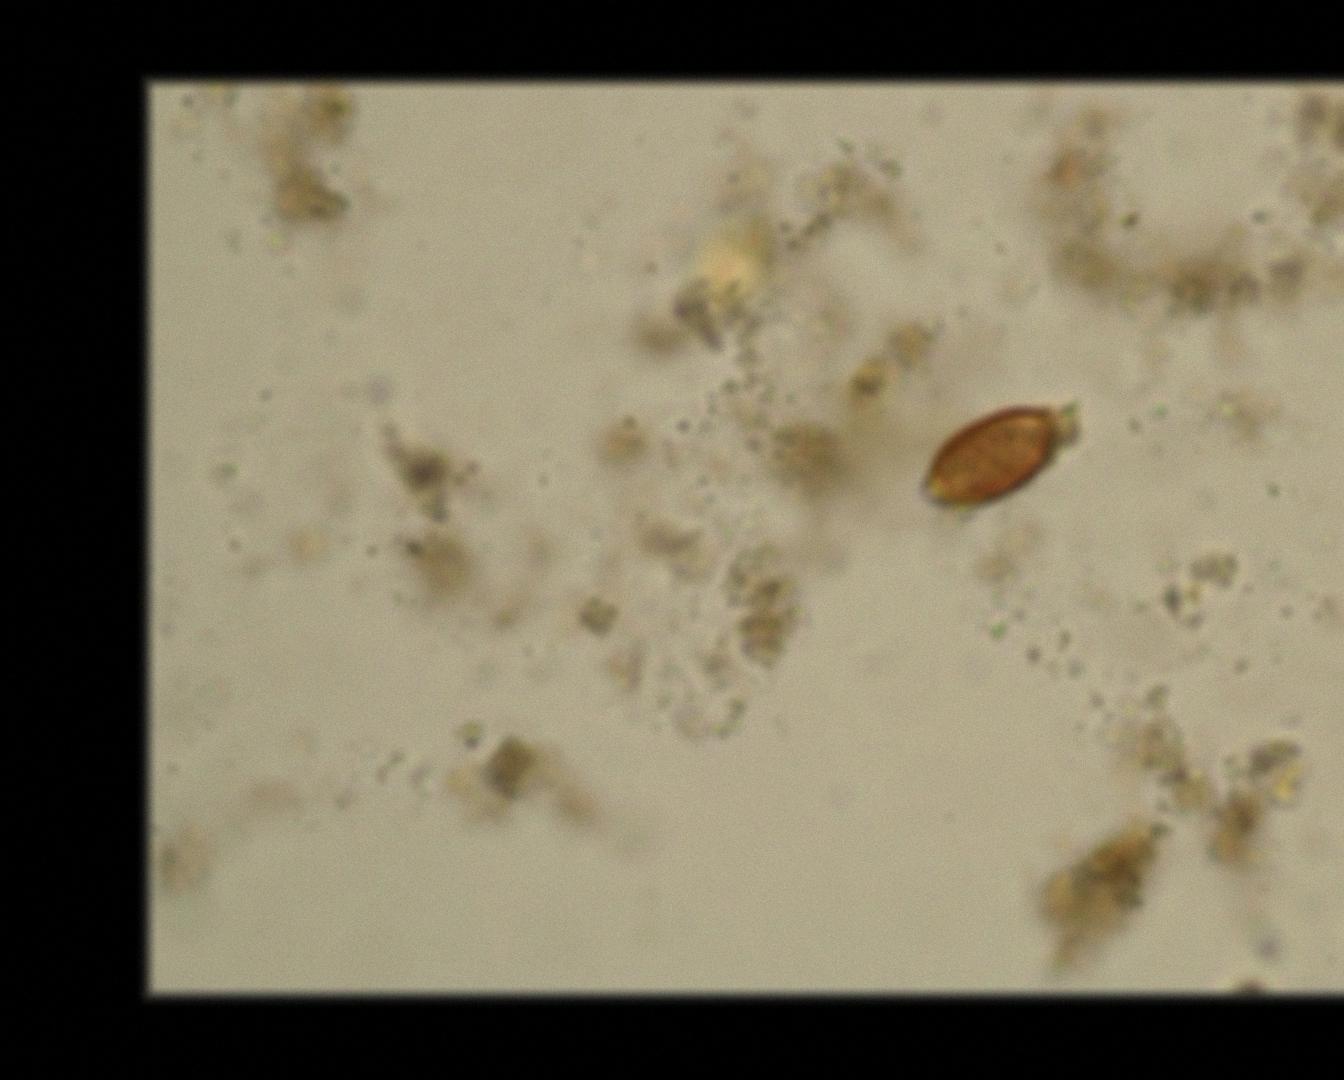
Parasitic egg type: Trichuris trichiura